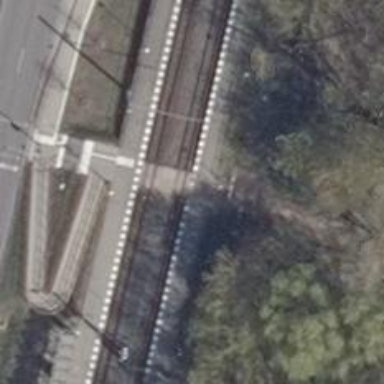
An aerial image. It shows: Paved platform for public transport with shelter. This platform serves tram services.